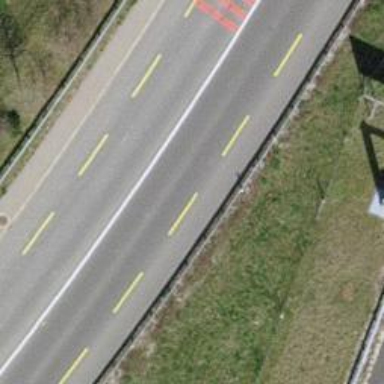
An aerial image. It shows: Primary highway with dedicated lane for cyclists.